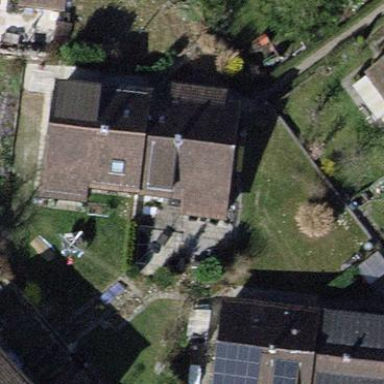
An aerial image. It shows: Semidetached house.